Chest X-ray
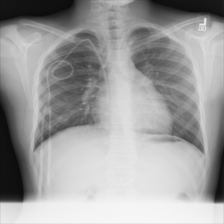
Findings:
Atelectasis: negative
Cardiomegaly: negative
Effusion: negative
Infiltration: negative
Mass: negative
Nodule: negative
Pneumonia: negative
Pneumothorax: negative
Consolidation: negative
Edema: negative
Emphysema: negative
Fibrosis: negative
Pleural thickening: negative
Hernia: negative